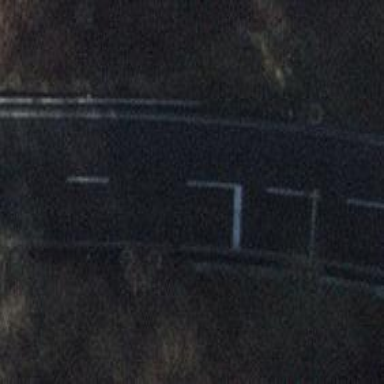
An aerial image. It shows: Road with traffic signals.